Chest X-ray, PA view. Patient: 61 years old, sex M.
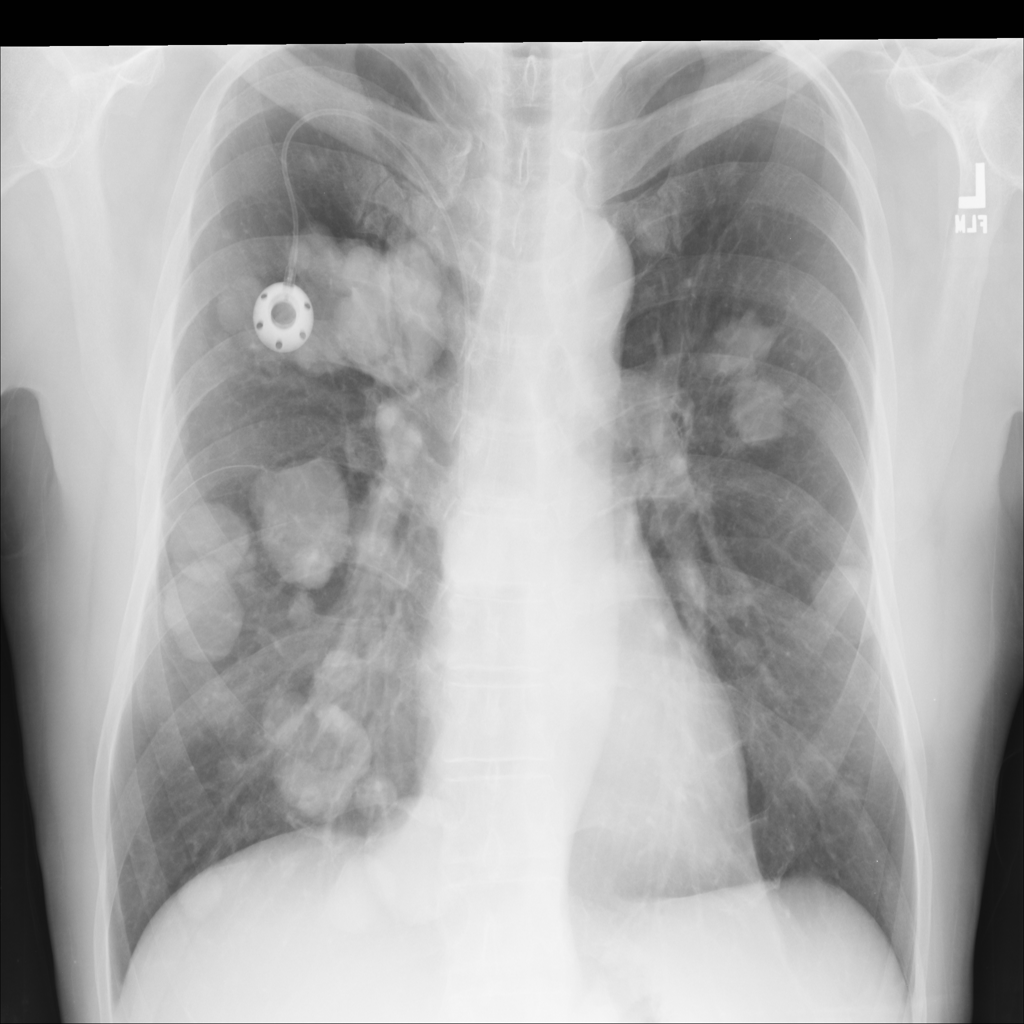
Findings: Nodule